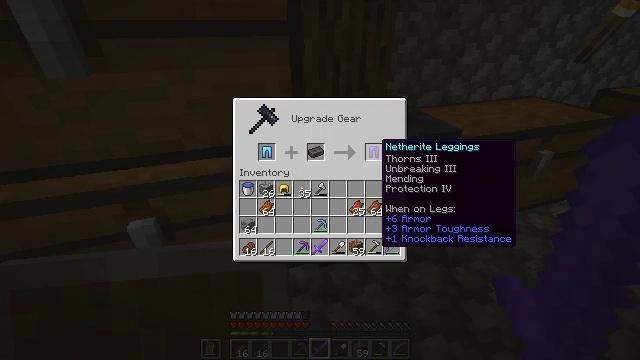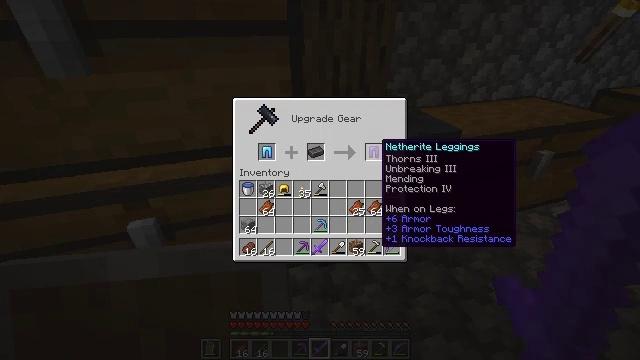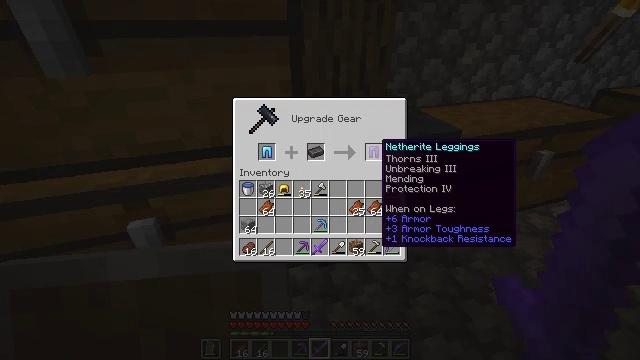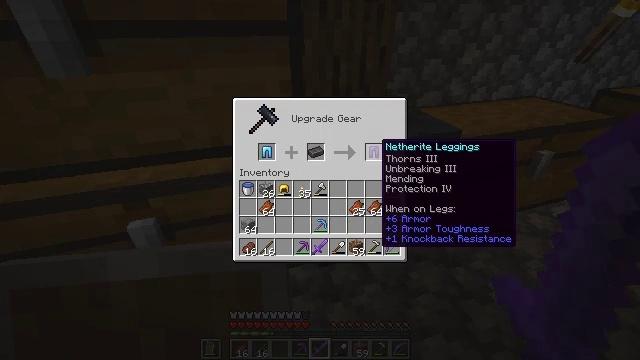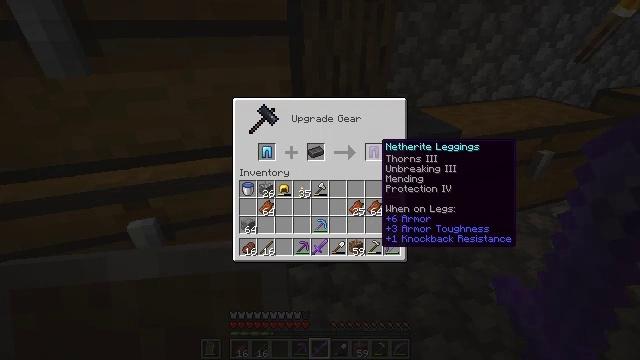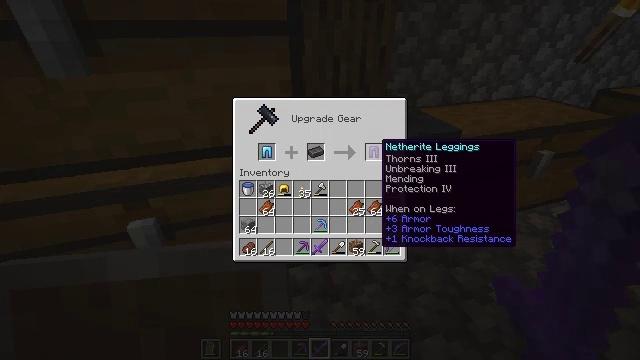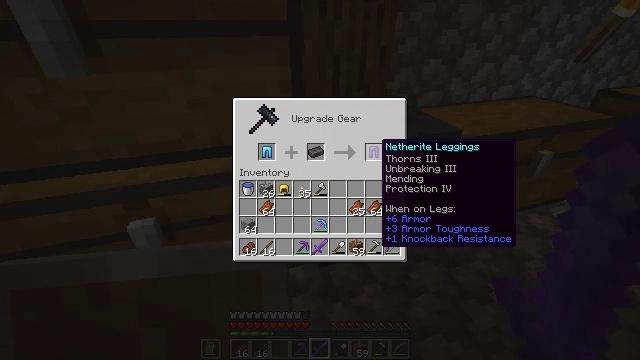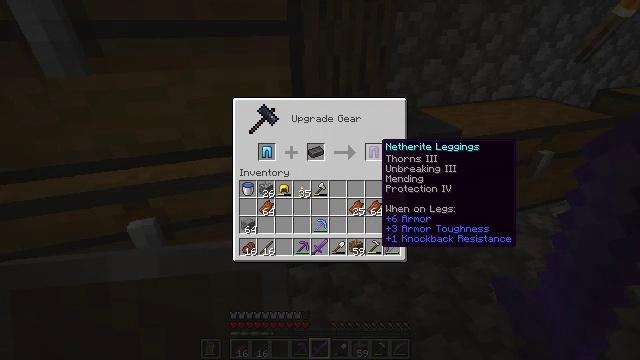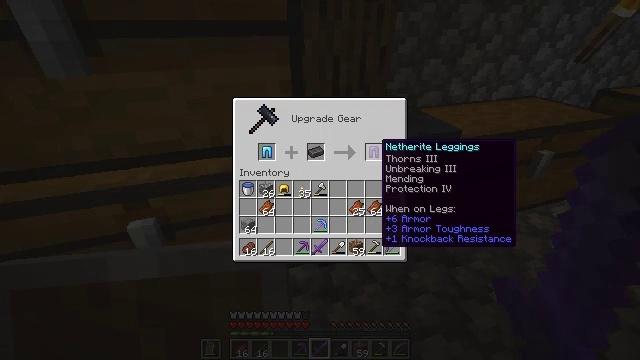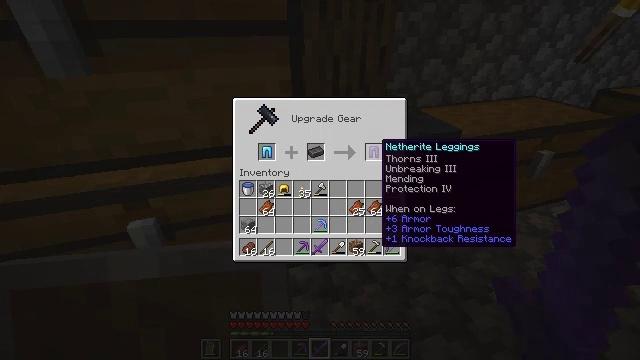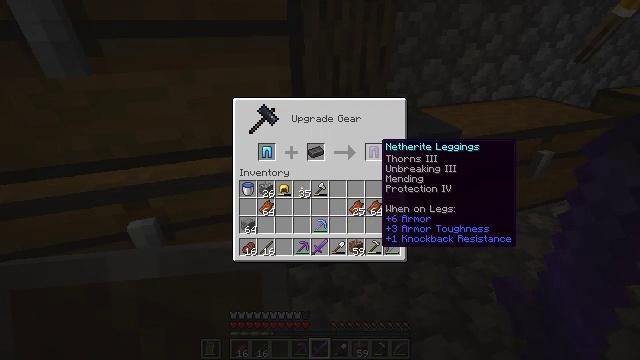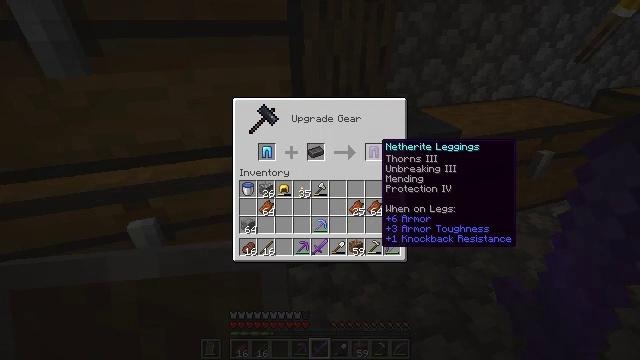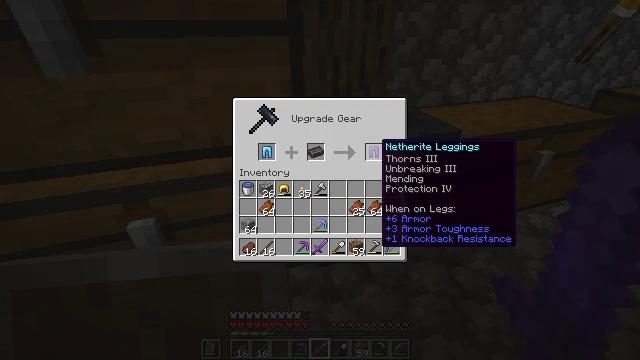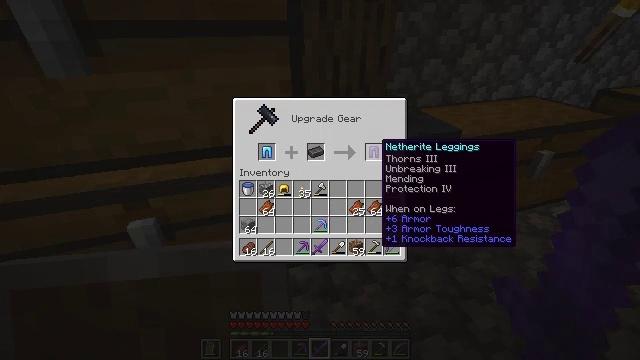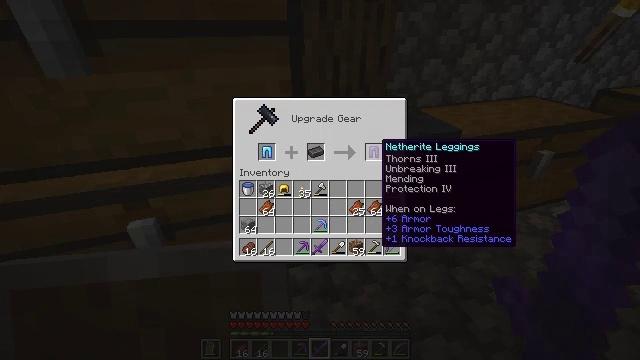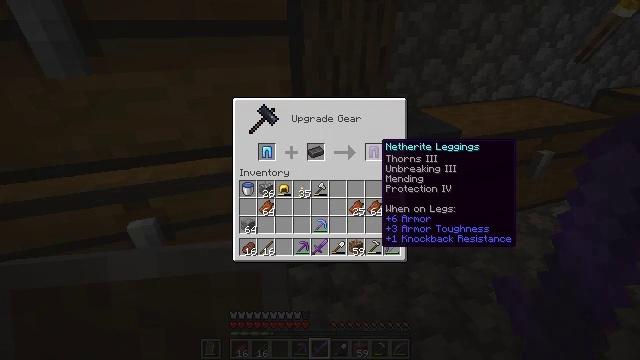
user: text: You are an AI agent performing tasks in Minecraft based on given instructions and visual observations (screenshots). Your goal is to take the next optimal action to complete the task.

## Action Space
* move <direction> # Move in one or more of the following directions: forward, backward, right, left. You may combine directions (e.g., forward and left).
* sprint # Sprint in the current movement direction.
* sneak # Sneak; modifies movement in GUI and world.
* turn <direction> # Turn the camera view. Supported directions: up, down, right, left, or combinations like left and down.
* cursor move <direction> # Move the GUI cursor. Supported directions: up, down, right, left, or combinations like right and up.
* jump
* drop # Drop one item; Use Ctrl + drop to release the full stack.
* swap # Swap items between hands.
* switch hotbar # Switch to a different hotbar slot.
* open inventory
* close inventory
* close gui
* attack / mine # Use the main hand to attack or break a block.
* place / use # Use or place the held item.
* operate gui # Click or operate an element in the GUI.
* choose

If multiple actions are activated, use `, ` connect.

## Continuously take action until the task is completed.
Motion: motion action
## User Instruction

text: Use a smithing table to transform diamond leggings to netherite leggings.
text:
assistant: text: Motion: no_op
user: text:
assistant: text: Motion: no_op
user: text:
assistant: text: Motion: no_op
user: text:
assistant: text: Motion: no_op
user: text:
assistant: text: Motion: no_op
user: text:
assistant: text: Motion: no_op
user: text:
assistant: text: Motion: no_op
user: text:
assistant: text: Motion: no_op
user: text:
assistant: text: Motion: no_op
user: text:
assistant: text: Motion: no_op
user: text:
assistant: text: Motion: no_op
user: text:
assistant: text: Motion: no_op
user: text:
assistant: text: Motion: no_op
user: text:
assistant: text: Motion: no_op
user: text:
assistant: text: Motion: no_op
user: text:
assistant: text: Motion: no_op
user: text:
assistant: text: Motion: attack / mine
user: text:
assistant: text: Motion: attack / mine
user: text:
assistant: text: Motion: attack / mine
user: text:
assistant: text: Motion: no_op
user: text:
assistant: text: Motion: turn down
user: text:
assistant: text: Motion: no_op